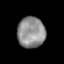
Tissue: prostate
Cell type: T cells
Senescence score: 0.3607
Nuclear area (px): 840
Mean DAPI intensity: 142.163